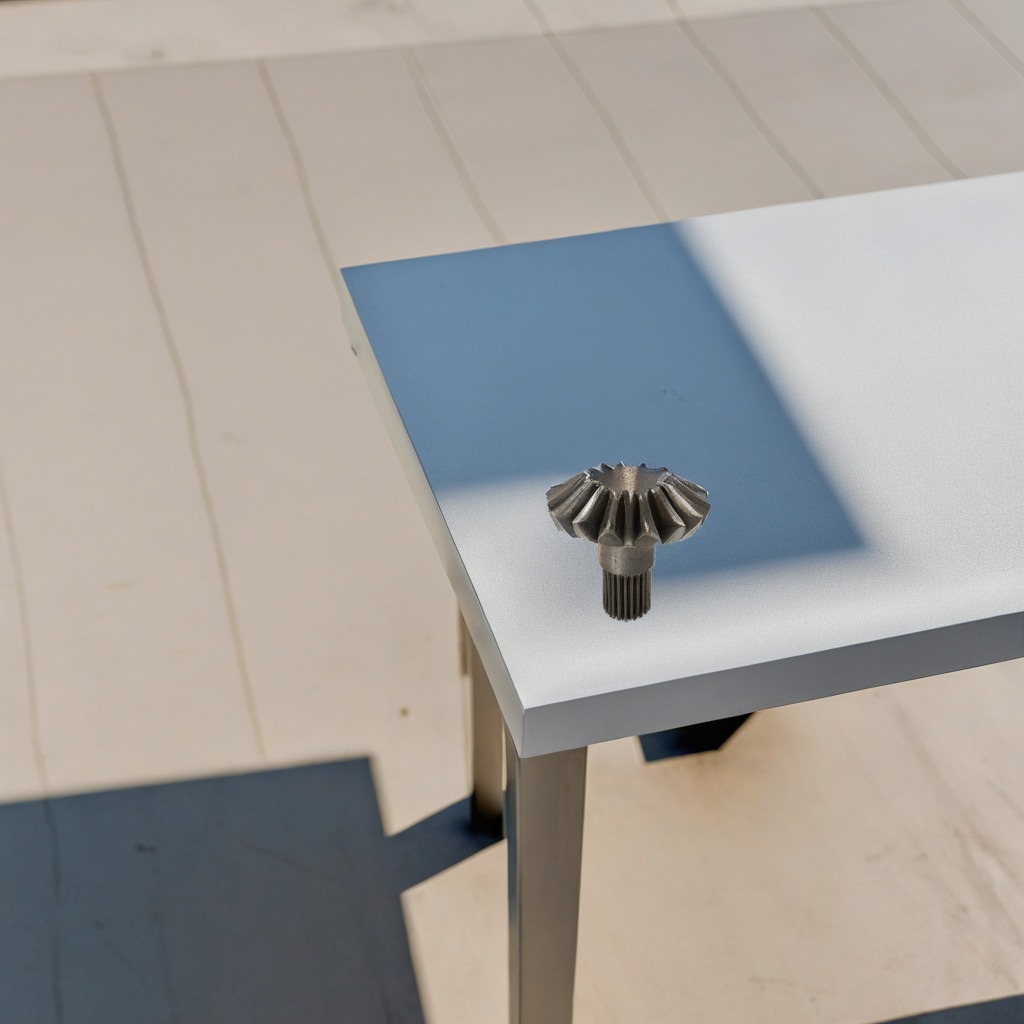
A steel gear with teeth is lying on a table.